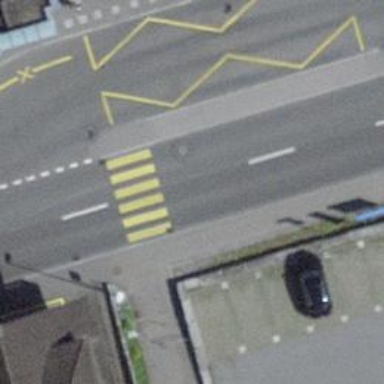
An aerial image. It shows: Uncontrolled zebra crossing on the road.